Question: I have a seemingly random issue, where some of the cells in my 'UITableView' is showing data that's supposed to be hidden by default.
To explain the hidden data.
It's a stock portfolio, where you can tap on a cell to expand it (and see this data). When it closes the data is getting hidden again.
Here's a screenshot of the problem I'm facing causing random cells to display this data by default.

In the screenshot above it's the "RUS.TO" and the "CUB" cells that's displaying the hidden data.
Here's how the views and labels that's supposed to be hidden are set up:
'''
// #Advanced data
stockNameView.setTranslatesAutoresizingMaskIntoConstraints(false)
stockNameView.hidden = true
self.addSubview(stockNameView)
purchasePriceView.setTranslatesAutoresizingMaskIntoConstraints(false)
purchasePriceView.hidden = true
self.addSubview(purchasePriceView)
lastPriceView.setTranslatesAutoresizingMaskIntoConstraints(false)
lastPriceView.hidden = true
self.addSubview(lastPriceView)
daysHeldView.setTranslatesAutoresizingMaskIntoConstraints(false)
daysHeldView.hidden = true
self.addSubview(daysHeldView)
'''
The 8 labels that's overlapping are subviews of the above 4 views.
As you can see these 4 views are set to be hidden by default. So I don't think the issue lies in my cell class?
There's only one place in my code where I set the hidden value of these 4 UIViews to false.
'''
func tableView(tableView: UITableView, cellForRowAtIndexPath indexPath: NSIndexPath) -> UITableViewCell {
let cell = tableView.dequeueReusableCellWithIdentifier("com.Stocks.portfolioCell", forIndexPath: indexPath) as! portfolioCell
if indexPath.row % 2 == 0 {
cell.backgroundColor = UIColor.whiteColor()
} else {
cell.backgroundColor = UIColor.formulaWhiteColor()
}
if selectedCellIndexPath == indexPath {
cell.tickerLabel.textColor = UIColor.formulaBlueColor()
cell.heightSeperator.hidden = false
cell.stockNameView.hidden = false
cell.purchasePriceView.hidden = false
cell.lastPriceView.hidden = false
cell.daysHeldView.hidden = false
cell.endSeperator.hidden = false
tableHeight.constant = tableHeight.constant+250
self.scrollView.contentSize = CGSize(width:self.view.bounds.width, height: self.contentView.frame.height)
}
if lastCollapsing == true || currentCollapsing == true {
cell.tickerLabel.textColor = UIColor.formulaDarkGrayColor()
cell.heightSeperator.hidden = true
cell.stockNameView.hidden = true
cell.purchasePriceView.hidden = true
cell.lastPriceView.hidden = true
cell.daysHeldView.hidden = true
cell.endSeperator.hidden = true
lastCollapsing = false
currentCollapsing = false
tableHeight.constant = tableHeight.constant-250
self.scrollView.contentSize = CGSize(width:self.view.bounds.width, height: self.contentView.frame.height)
}
if stocks.count > 0 {
let formulaStock = stocks[indexPath.row]
ticker = formulaStock.valueForKey("ticker") as! String!
let fontAwesomeBlueAttribute = [NSForegroundColorAttributeName: UIColor.formulaBlueColor(), NSFontAttributeName: UIFont(name: "FontAwesome", size: 12)!]
let fontAwesomeGreenAttribute = [NSForegroundColorAttributeName: UIColor.formulaGreenColor(), NSFontAttributeName: UIFont(name: "FontAwesome", size: 12)!]
let latoBoldDarkGrayAttribute = [NSForegroundColorAttributeName: UIColor.formulaDarkGrayColor(), NSFontAttributeName: UIFont(name: "Lato-Bold", size: 12)!]
if ticker != "CASH" {
let tickerString = " \(ticker)" as NSString
var tickerAttributedString = NSMutableAttributedString(string: tickerString as String)
tickerAttributedString.addAttributes(fontAwesomeBlueAttribute, range: tickerString.rangeOfString(""))
tickerAttributedString.addAttributes(latoBoldDarkGrayAttribute, range: tickerString.rangeOfString(" \(ticker)"))
cell.tickerLabel.attributedText = tickerAttributedString
} else {
let tickerString = " \(ticker)" as NSString
var tickerAttributedString = NSMutableAttributedString(string: tickerString as String)
tickerAttributedString.addAttributes(fontAwesomeGreenAttribute, range: tickerString.rangeOfString(""))
tickerAttributedString.addAttributes(latoBoldDarkGrayAttribute, range: tickerString.rangeOfString(" \(ticker)"))
cell.tickerLabel.attributedText = tickerAttributedString
}
weight = formulaStock.valueForKey("weight") as! Float
cell.weightLabel.text = "\(weight.roundTo(2))%"
cell.filledWeightWidth.constant = CGFloat(weight/2)
lastPrice = formulaStock.valueForKey("lastPrice") as! Float
purchasePrice = formulaStock.valueForKey("purchasePrice") as! Float
percentDifference = ((lastPrice/purchasePrice)*100.00)-100
if ticker == "CASH" {
cell.changeLabel.text = ""
} else if percentDifference > 0 {
cell.changeLabel.text = ("+\(percentDifference.roundTo(2))%")
cell.changeLabel.textColor = UIColor.formulaGreenColor()
} else if percentDifference < 0 && percentDifference > -100 {
cell.changeLabel.text = ("\(percentDifference.roundTo(2))%")
cell.changeLabel.textColor = UIColor.formulaRedColor()
} else if percentDifference == 0 {
cell.changeLabel.text = ("\(percentDifference.roundTo(2))%")
cell.changeLabel.textColor = UIColor.formulaGreenColor()
} else {
cell.changeLabel.text = "N/A"
cell.changeLabel.textColor = UIColor.formulaDarkGrayColor()
}
cell.stockNameLabel.text = formulaStock.valueForKey("name") as! String!
cell.purchasePriceLabel.text = "$\(purchasePrice)"
cell.lastPriceLabel.text = "$\(lastPrice)"
daysHeld = formulaStock.valueForKey("daysHeld") as! Int
cell.daysHeldLabel.text = "\(daysHeld)"
}
cell.selectionStyle = UITableViewCellSelectionStyle.None
return cell
}
'''
But the section of code that sets the hidden values of a cell to be false. Requires my 'selectedCellIndexPath' to be equal to the current indexPath that 'cellForRowAtIndexPath' is going through.
Here's where I set the 'selectedCellIndexPath':
'''
func tableView(tableView: UITableView, didSelectRowAtIndexPath indexPath: NSIndexPath) {
let cell = tableView.dequeueReusableCellWithIdentifier("com.Stocks.portfolioCell", forIndexPath: indexPath) as! portfolioCell
if let selectedCellIndexPath = selectedCellIndexPath {
if selectedCellIndexPath == indexPath {
self.selectedCellIndexPath = nil
currentCollapsing = true
tableView.reloadRowsAtIndexPaths([indexPath], withRowAnimation: .None)
} else {
lastCollapsing = true
self.selectedCellIndexPath = indexPath
tableView.reloadRowsAtIndexPaths([lastIndexPath], withRowAnimation: .None)
tableView.reloadRowsAtIndexPaths([indexPath], withRowAnimation: .None)
self.lastIndexPath = indexPath
}
} else {
selectedCellIndexPath = indexPath
self.lastIndexPath = indexPath
tableView.reloadRowsAtIndexPaths([indexPath], withRowAnimation: UITableViewRowAnimation.None)
}
tableView.beginUpdates()
tableView.endUpdates()
}
'''
Which should only ever be anything when I tap on a cell.
Every time I supply the UITableView with a new set of data I also make sure to run the following line of code:
'''
(menuTabBarController.viewControllers as! [Portfolio_ViewController])[1].selectedCellIndexPath = nil
'''
Which sets the 'selectedCellIndexPath' to nil, to avoid any potential issues.
So, why are some random cells showing the information that's supposed to be hidden by default?
When I have been testing this bug, I have not tapped on any cells. So the selectedCellIndex should never even have a value at this point.
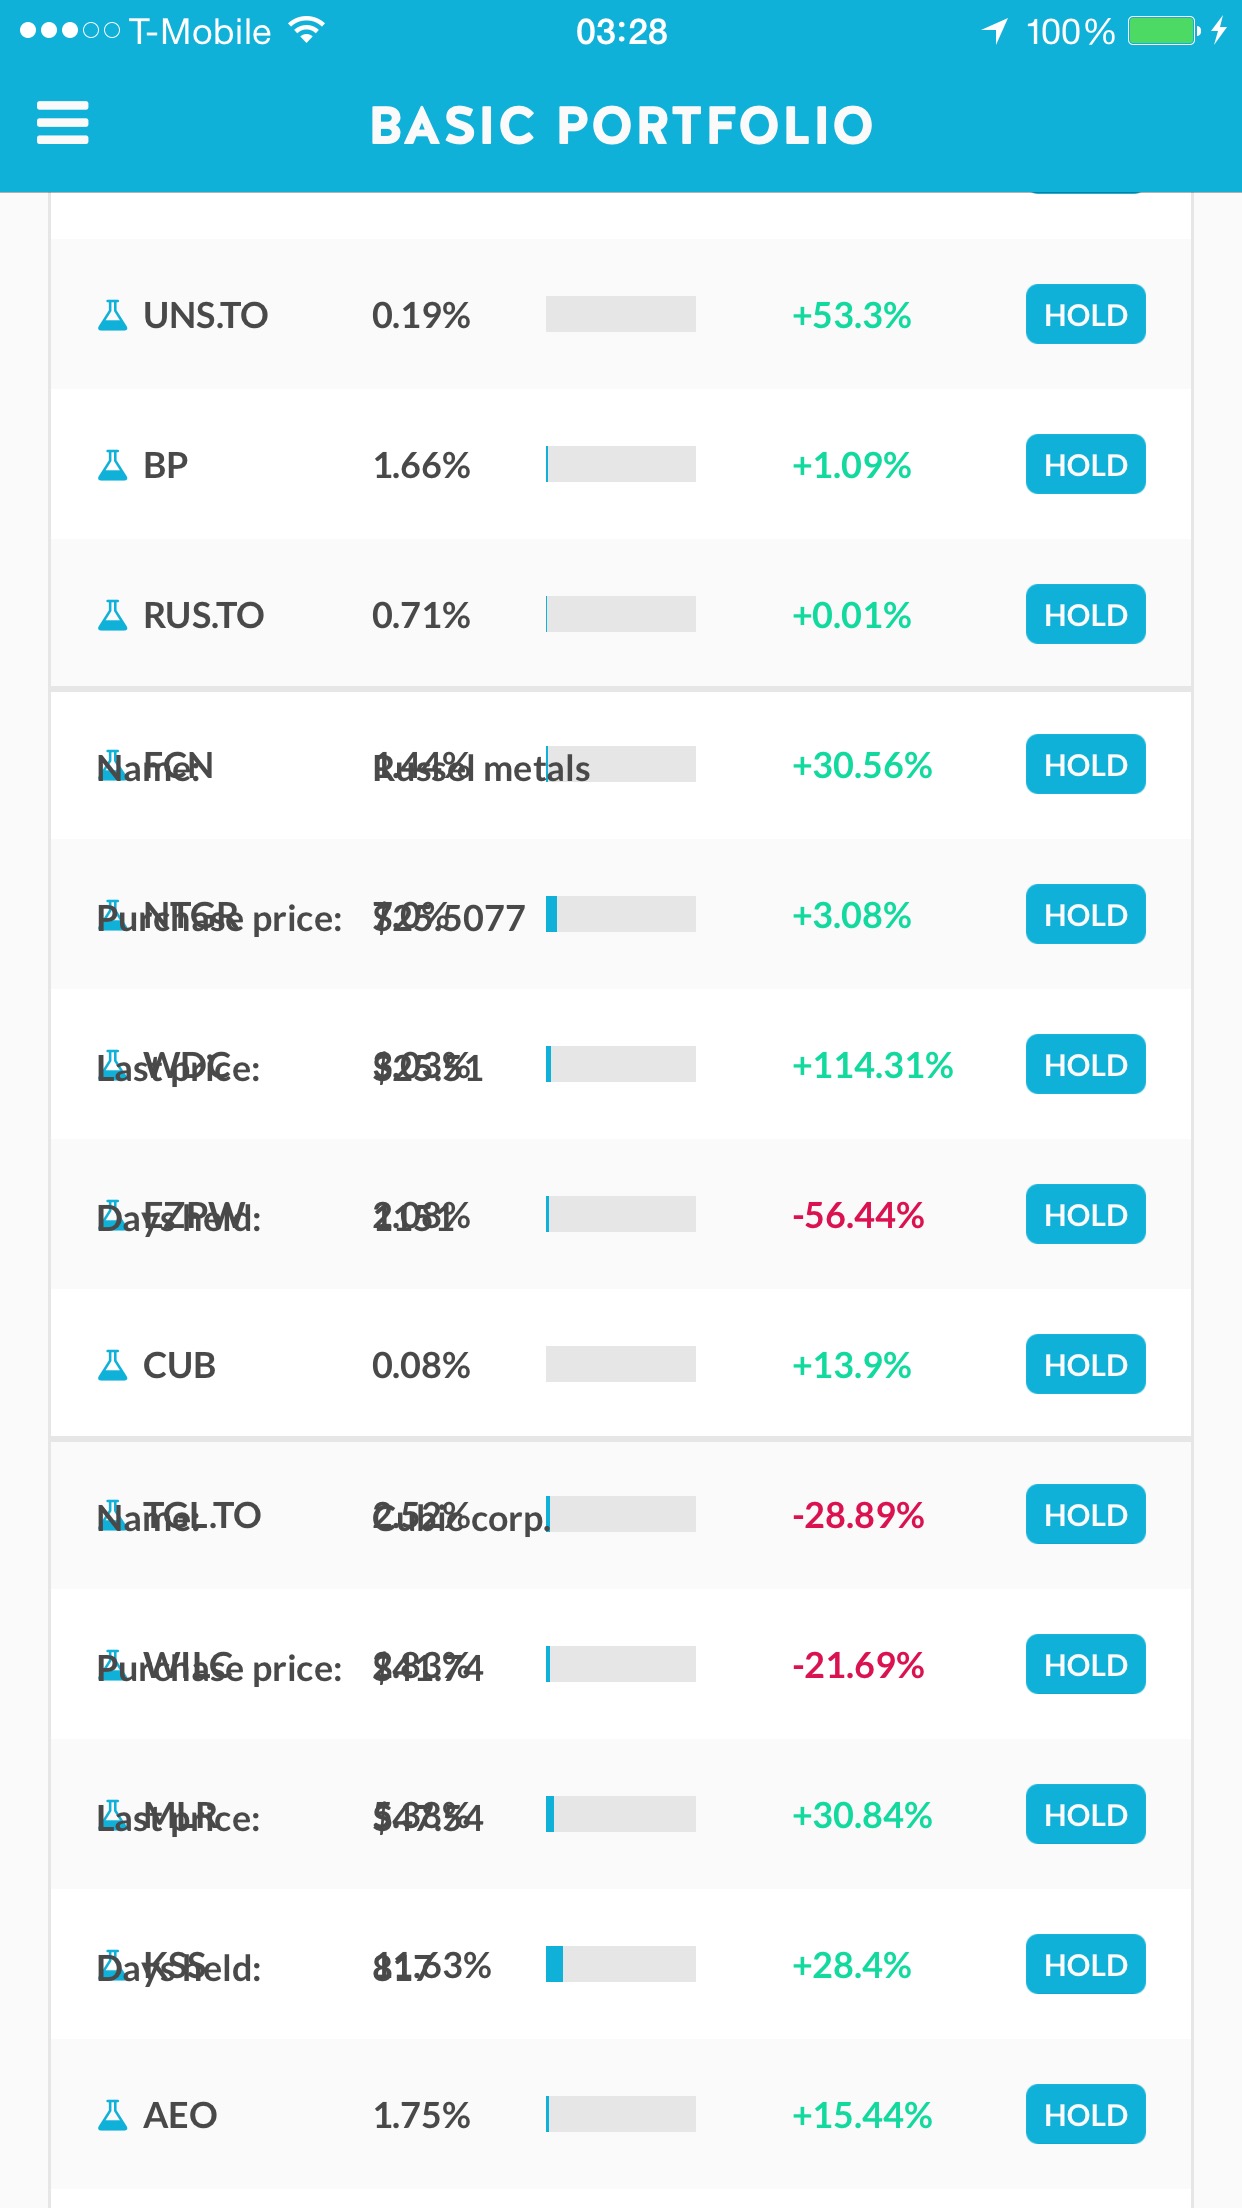
Answer: When you reuse cells the old values still persists on it so everytime you use 'dequeueReusableCellWithIdentifier' you need to reset the default values or the last values still cached in it.
<URL>
> The table view's data source implementation of
tableView:cellForRowAtIndexPath: should always reset all content when
reusing a cell.